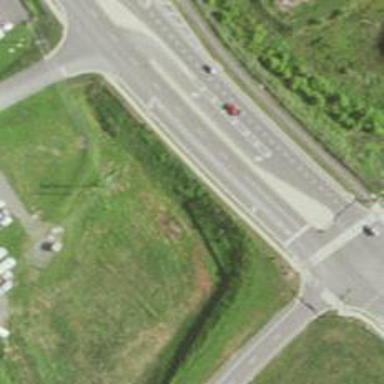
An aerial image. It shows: Secondary road with separate asphalt sidewalk.